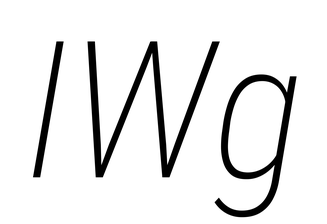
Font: Roboto-Italic_Condensed_ExtraLight_Italic